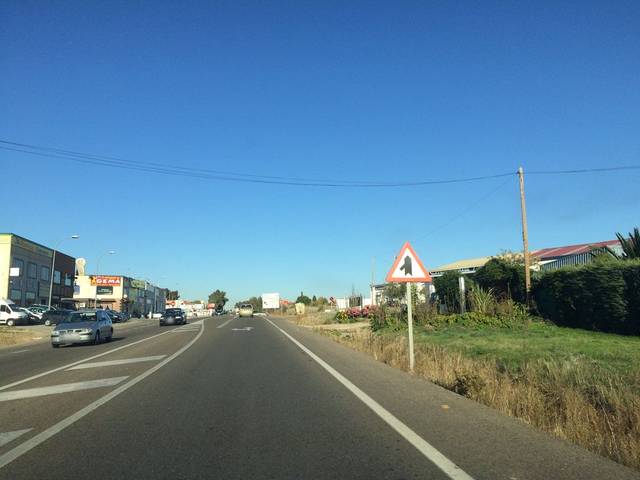
Region: Spain
Coordinates: 40.18, -3.888